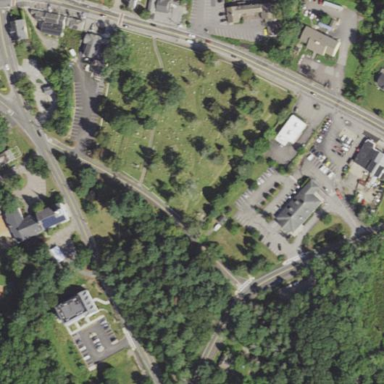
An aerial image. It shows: Cemetery.